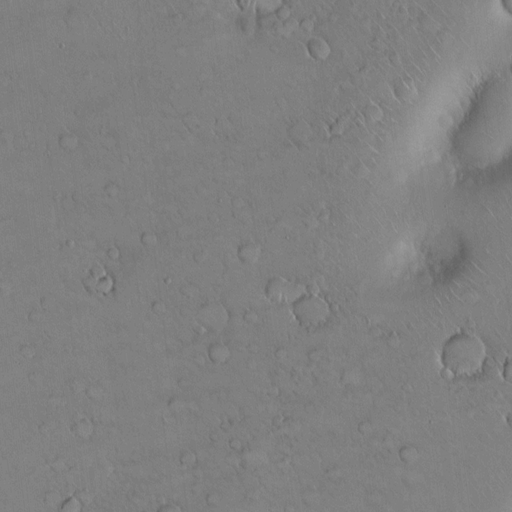
Objects detected: cone, cone, cone